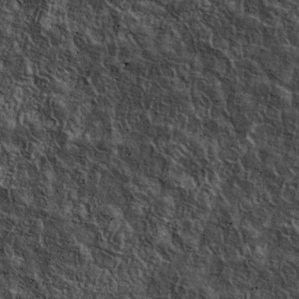
Label: non_frost